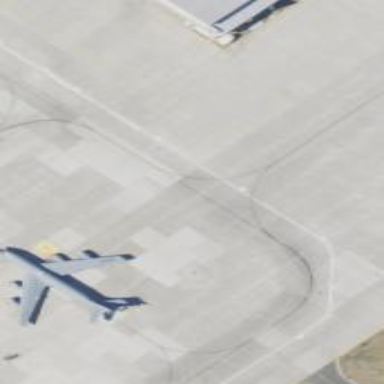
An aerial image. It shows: Image of taxiway at airport.